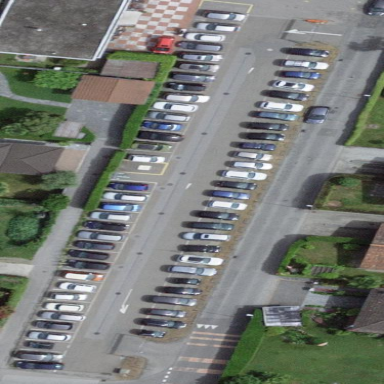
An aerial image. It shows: Parking area with surface.